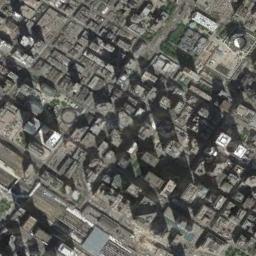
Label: commercial_area